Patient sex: M
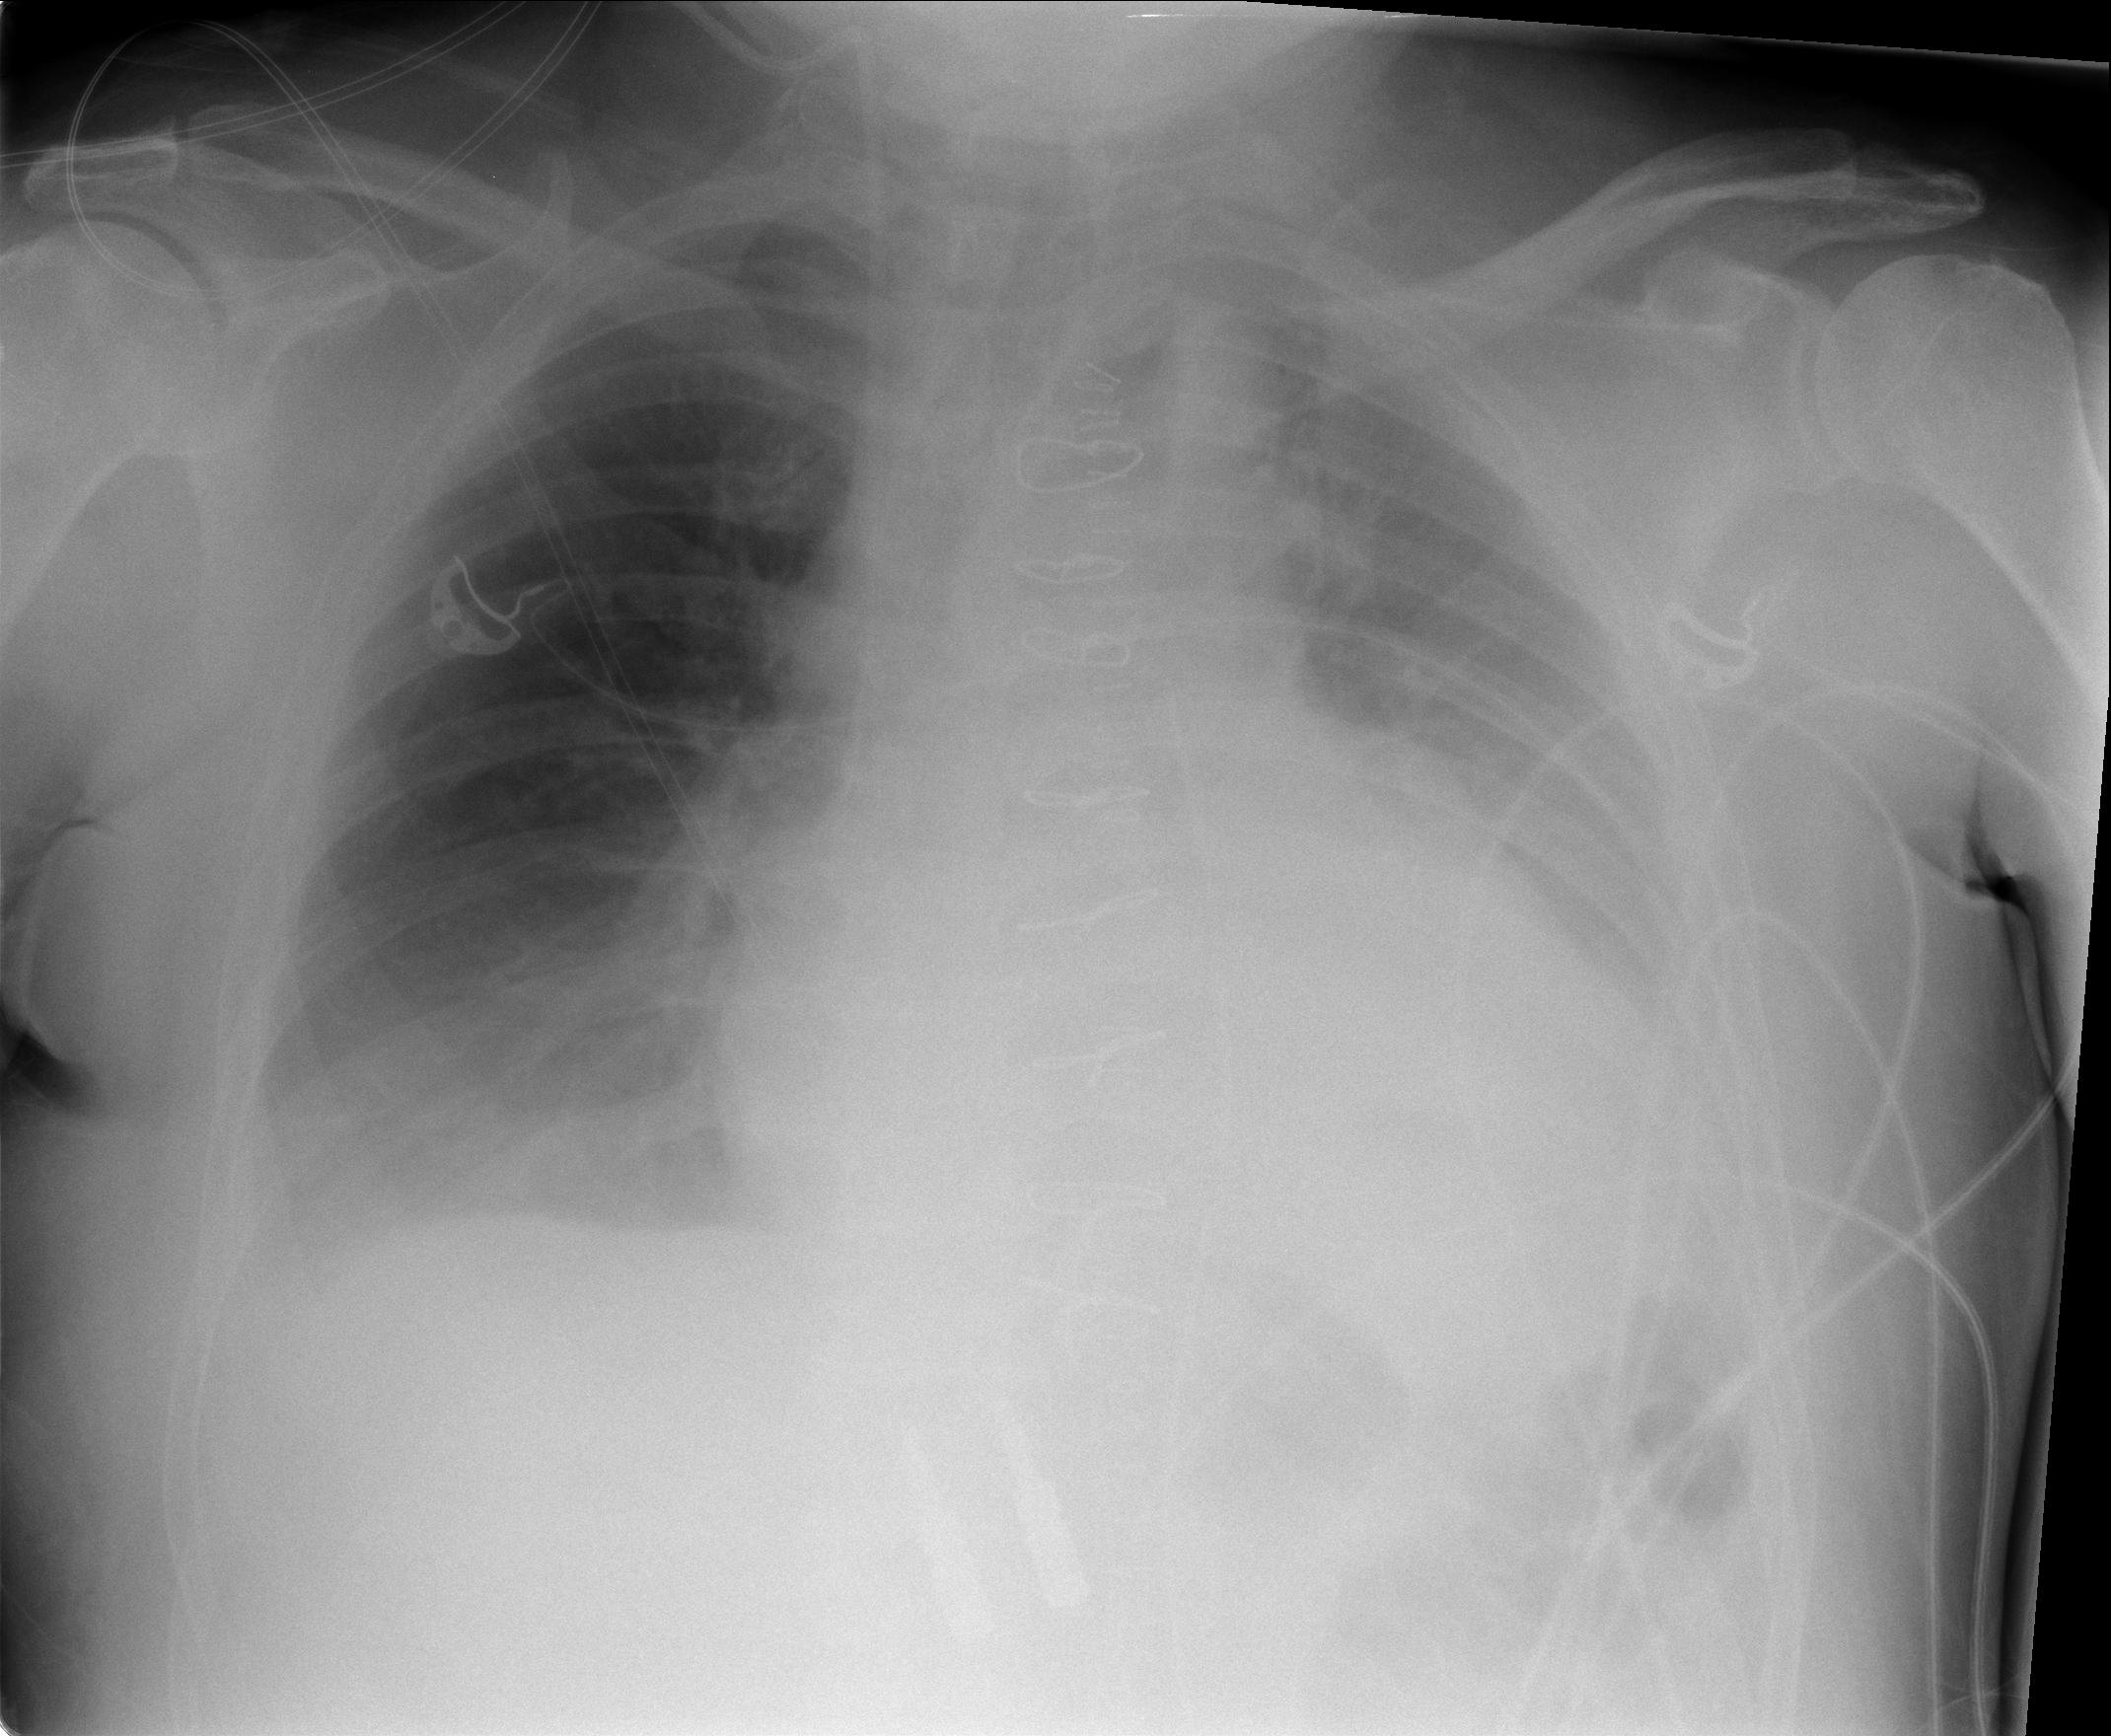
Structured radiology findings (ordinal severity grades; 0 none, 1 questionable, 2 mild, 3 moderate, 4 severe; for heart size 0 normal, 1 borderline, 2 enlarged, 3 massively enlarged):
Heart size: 2
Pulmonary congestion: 2
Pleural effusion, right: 0
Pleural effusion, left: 2
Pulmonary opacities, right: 0
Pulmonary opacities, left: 0
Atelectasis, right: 0
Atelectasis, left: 2